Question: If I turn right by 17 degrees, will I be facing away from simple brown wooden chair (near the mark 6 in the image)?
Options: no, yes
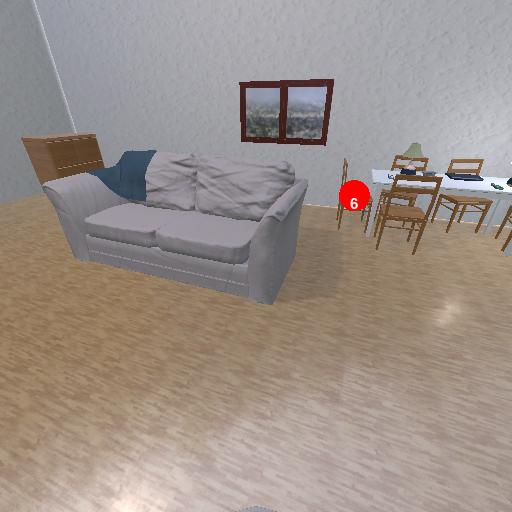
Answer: no